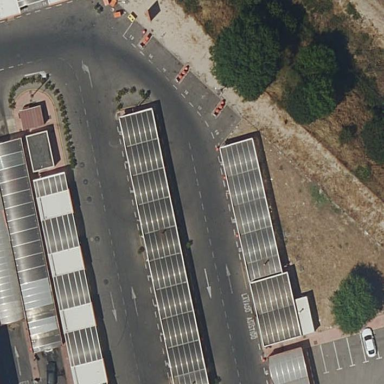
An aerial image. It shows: Car wash located under roof.